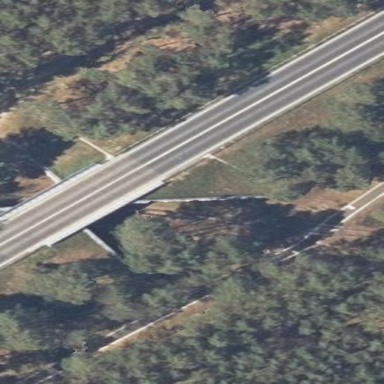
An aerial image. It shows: Man-made bridge.